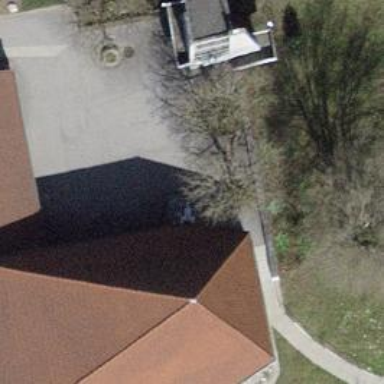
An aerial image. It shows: Building with ridged roof.